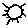
Label: sun